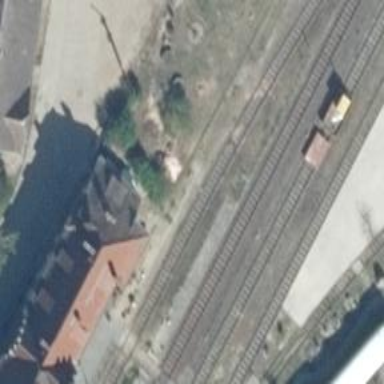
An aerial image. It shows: Historic railway service siding with rails.